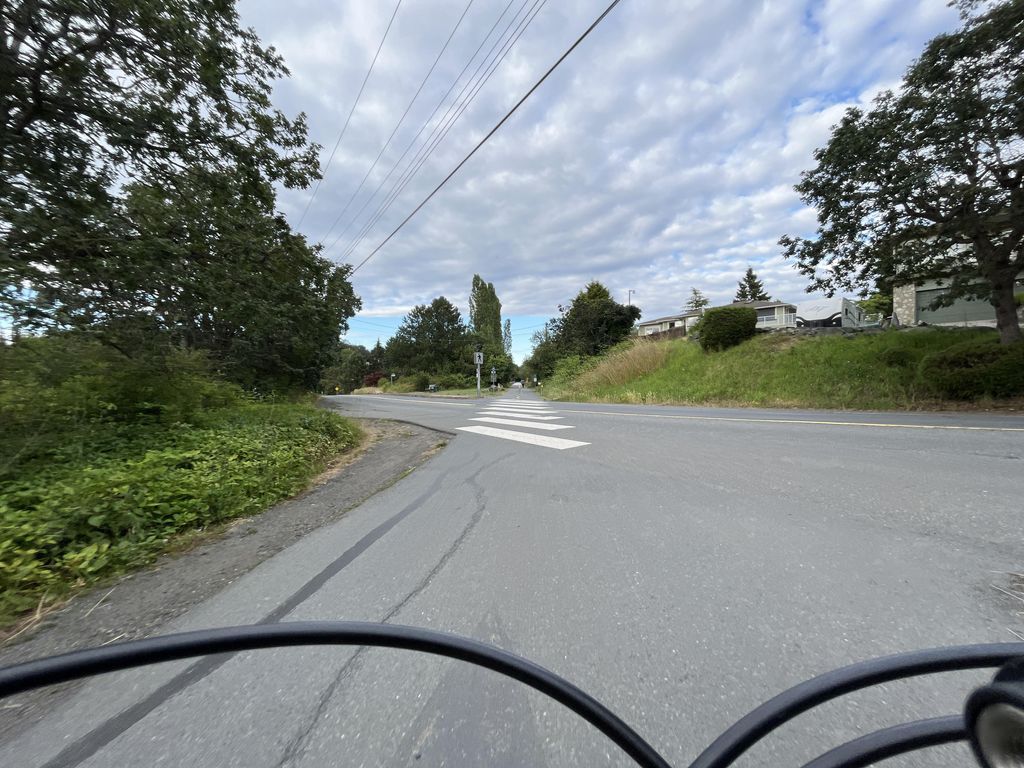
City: victoria